Question: I am using Visual Studio 2010, .NET 4.0 and I am trying to test the SMTPClient.TimeOut property and actually get it to throw a SmtpException. However, even when I set the TimeOut property to 1 millisecond, it still sends the email which seems like it is sending under a millisecond but what I find interesting is that when I inspect the object I can see a private member variable called timedOut set to true, indicating that it in fact timed out.

Here is my code:
'''
try
{
MailMessage emailMsg = new MailMessage(this.EmailFrom, this.EmailTo, this.EmailSubject, msg);
//SmtpClient emailClient = new SmtpClient(this.EmailServer);
SmtpClient emailClient = new SmtpClient();
emailClient.Credentials = new System.Net.NetworkCredential("username", "password");
emailMsg.IsBodyHtml = true;
emailClient.Timeout = Properties.Settings.Default.SMTPTimeOut;
emailClient.Timeout = 1;
emailClient.Send(emailMsg);
sendingEmail = true;
return sendingEmail;
}
catch (Exception ex)
{
// Handle time out exception here.
}
'''
Has anyone ever seen this or know a better way to test this? Right now I am hitting gmail's smtp.
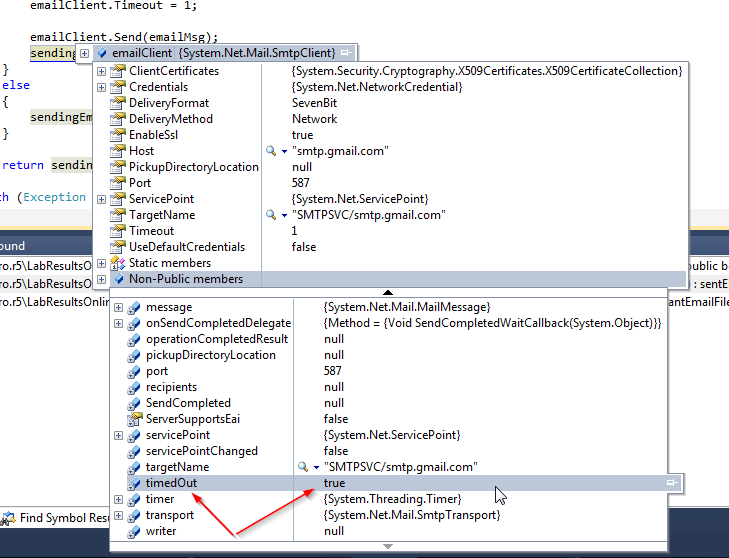
Answer: To finally test this was working I wrote a very simple TCP server console app on my local machine. I used the following tutorial on how to do this: <URL>
By creating this console app I was able to take my service which sends email and point it to my local machine (127.0.0.1,25). The TCP Server console app accepted the connection but then I never send a response back.
My service sending the email successfully timed out as expected so I could finally verify it was working properly. Here is a snippet of the TCP Server Console app from the tutorial for a guide. I recommend reading the whole tutorial though if you have time.
'''
using System;
using System.Text;
using System.Net.Sockets;
using System.Threading;
using System.Net;
namespace TCPServer
{
class Program
{
static void Main(string[] args)
{
Server server = new Server();
}
}
}
'''
'''
using System;
using System.Text;
using System.Net.Sockets;
using System.Threading;
using System.Net;
namespace TCPServer
{
public class Server
{
private TcpListener tcpListener;
private Thread listenThread;
public Server()
{
this.tcpListener = new TcpListener(IPAddress.Any, 25);
this.listenThread = new Thread(new ThreadStart(ListenForClients));
this.listenThread.Start();
}
private void ListenForClients()
{
this.tcpListener.Start();
while (true)
{
//blocks until a client has connected to the server
TcpClient client = this.tcpListener.AcceptTcpClient();
//create a thread to handle communication
//with connected client
Thread clientThread = new Thread(new ParameterizedThreadStart(HandleClientComm));
clientThread.Start(client);
}
}
private void HandleClientComm(object client)
{
TcpClient tcpClient = (TcpClient)client;
NetworkStream clientStream = tcpClient.GetStream();
byte[] message = new byte[4096];
int bytesRead;
while (true)
{
bytesRead = 0;
try
{
//blocks until a client sends a message
bytesRead = clientStream.Read(message, 0, 4096);
}
catch
{
//a socket error has occured
break;
}
if (bytesRead == 0)
{
//the client has disconnected from the server
break;
}
//message has successfully been received
ASCIIEncoding encoder = new ASCIIEncoding();
System.Diagnostics.Debug.WriteLine(encoder.GetString(message, 0, bytesRead));
}
tcpClient.Close();
}
}
}
'''